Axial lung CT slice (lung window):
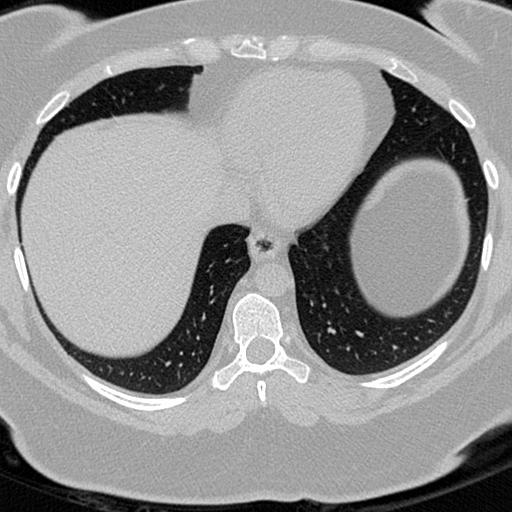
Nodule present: no